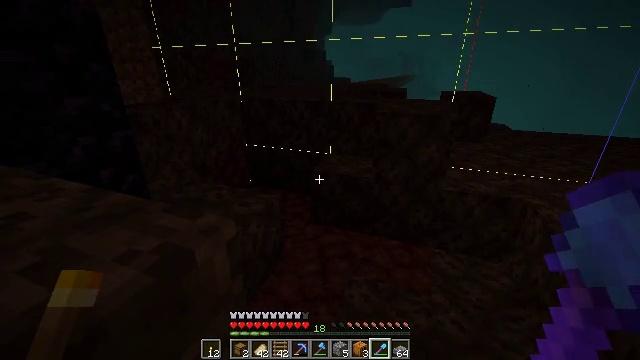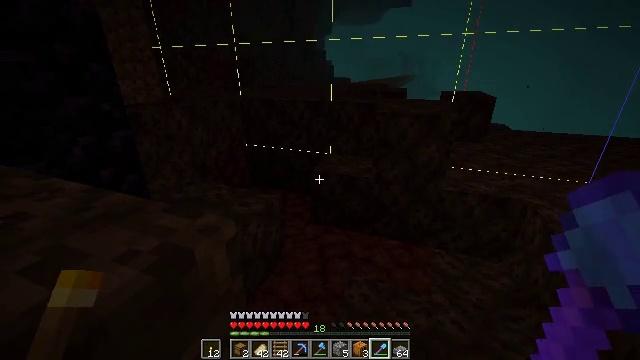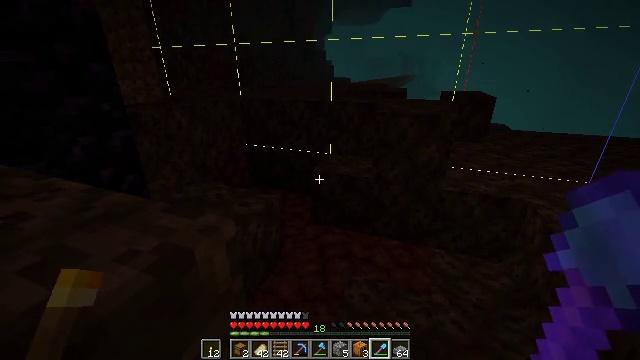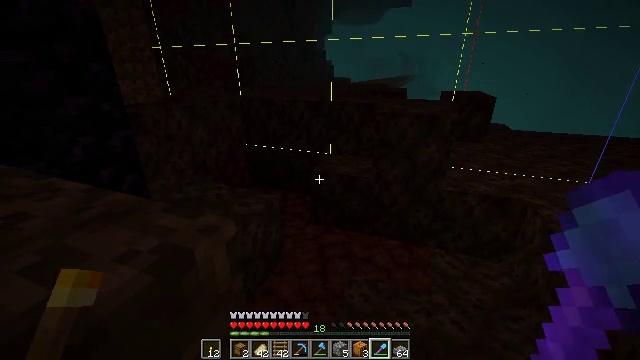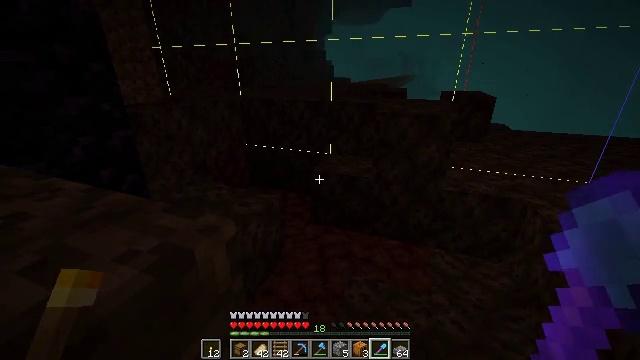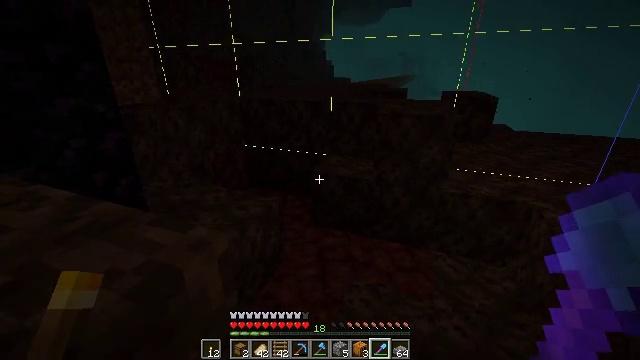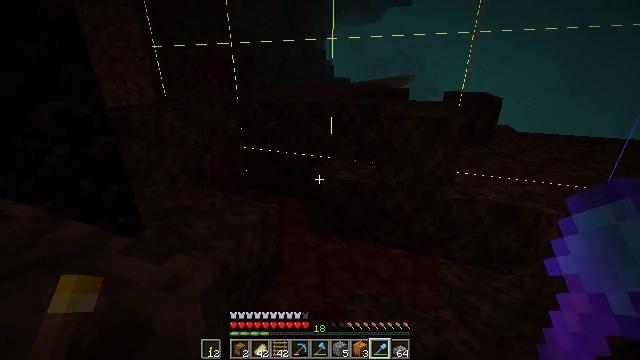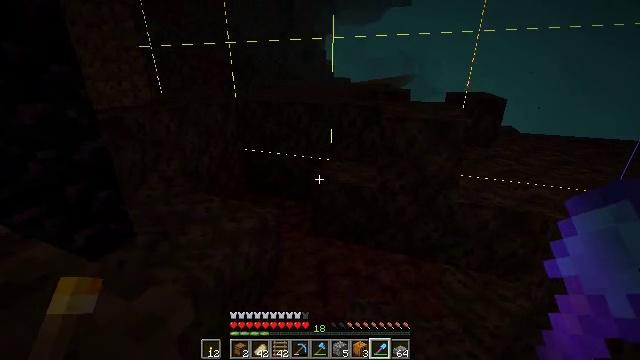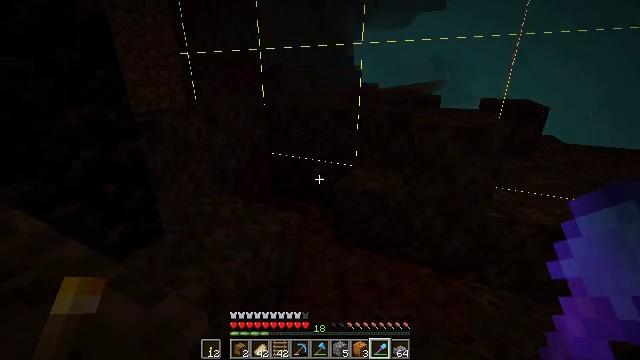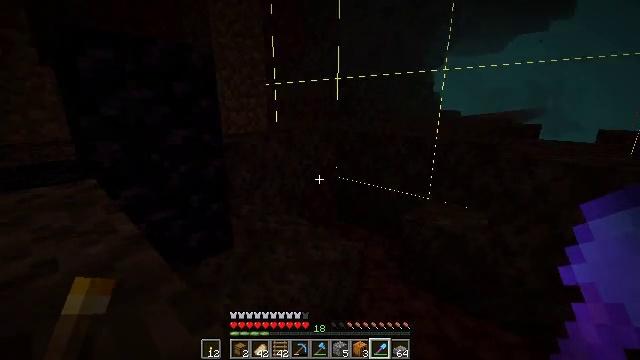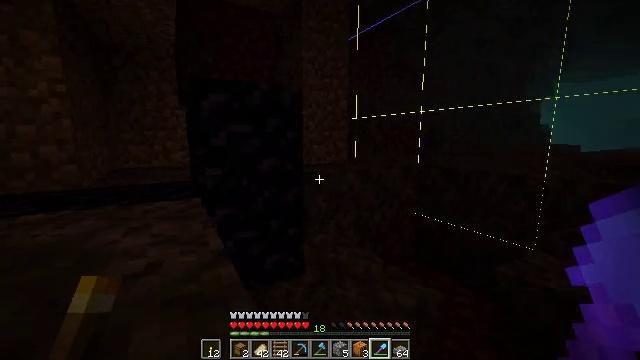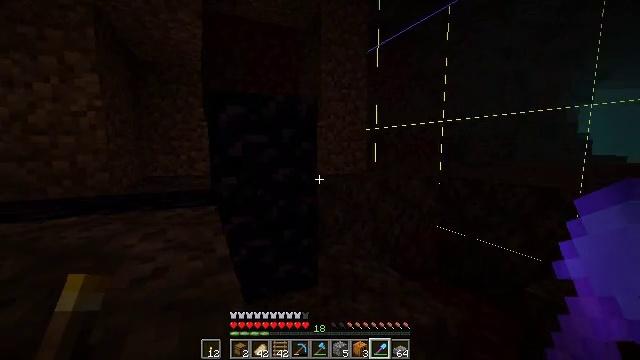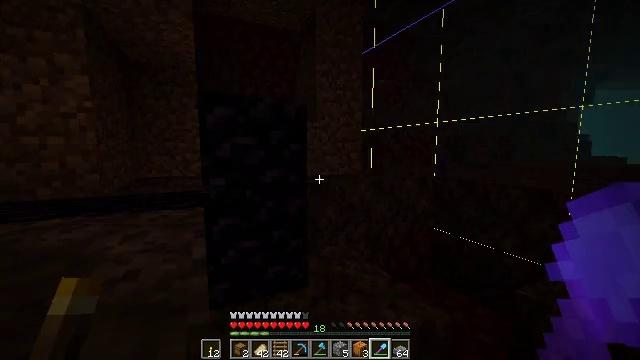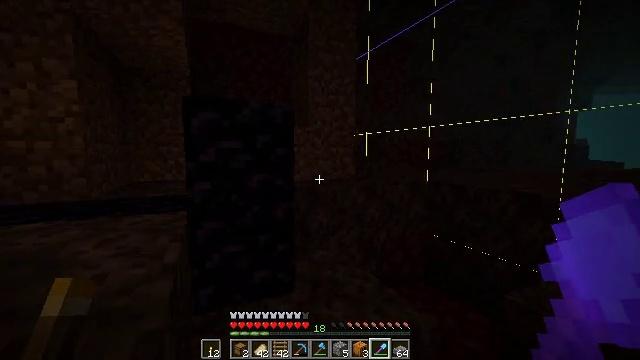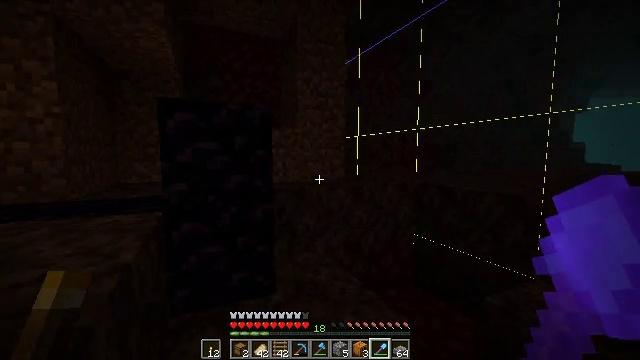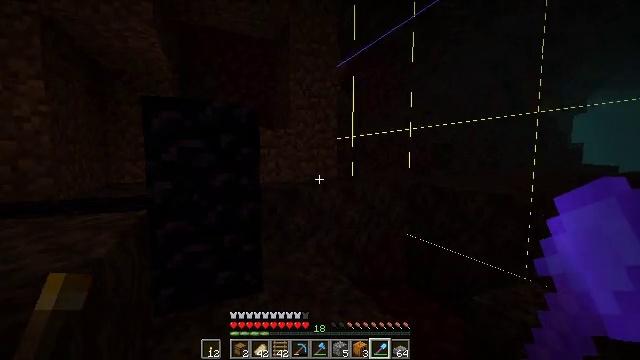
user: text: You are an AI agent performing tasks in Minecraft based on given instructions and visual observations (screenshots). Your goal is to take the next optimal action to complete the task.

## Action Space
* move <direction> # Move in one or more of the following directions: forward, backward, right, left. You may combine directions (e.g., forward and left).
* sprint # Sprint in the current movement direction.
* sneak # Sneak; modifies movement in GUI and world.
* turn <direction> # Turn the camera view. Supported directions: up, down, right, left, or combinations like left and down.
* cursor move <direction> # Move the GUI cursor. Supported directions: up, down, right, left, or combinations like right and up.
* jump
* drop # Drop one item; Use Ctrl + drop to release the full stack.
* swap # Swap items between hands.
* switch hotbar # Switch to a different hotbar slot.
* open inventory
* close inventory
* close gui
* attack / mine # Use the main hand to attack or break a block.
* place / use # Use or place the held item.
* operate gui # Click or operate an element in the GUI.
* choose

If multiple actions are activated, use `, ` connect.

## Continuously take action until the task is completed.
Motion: motion action
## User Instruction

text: Extract soul sand for building purposes.
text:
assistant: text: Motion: no_op
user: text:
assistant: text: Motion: no_op
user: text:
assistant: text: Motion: no_op
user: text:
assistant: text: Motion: no_op
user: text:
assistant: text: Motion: move forward
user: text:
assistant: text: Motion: move forward
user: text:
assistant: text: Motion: move forward
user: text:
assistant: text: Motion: move forward, turn left and up
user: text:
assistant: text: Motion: turn left and up
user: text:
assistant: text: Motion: turn left and up
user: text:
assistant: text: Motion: move right, turn left and up
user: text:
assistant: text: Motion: move right
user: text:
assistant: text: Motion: move right
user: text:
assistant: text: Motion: move right
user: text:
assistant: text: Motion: move right
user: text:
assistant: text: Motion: no_op
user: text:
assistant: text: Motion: no_op
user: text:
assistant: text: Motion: no_op
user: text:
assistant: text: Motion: no_op
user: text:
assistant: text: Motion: no_op
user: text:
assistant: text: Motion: no_op
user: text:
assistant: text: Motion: no_op
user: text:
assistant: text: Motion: no_op
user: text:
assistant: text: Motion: no_op
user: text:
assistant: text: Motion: no_op
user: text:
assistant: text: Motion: turn right
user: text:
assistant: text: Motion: turn right and down
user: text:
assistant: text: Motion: turn right and down
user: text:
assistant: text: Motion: move forward, turn right and down
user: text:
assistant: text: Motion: move forward, turn right and down